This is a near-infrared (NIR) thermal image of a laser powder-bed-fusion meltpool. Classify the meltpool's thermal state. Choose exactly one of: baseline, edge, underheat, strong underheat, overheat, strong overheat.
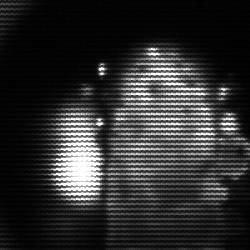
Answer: strong underheat